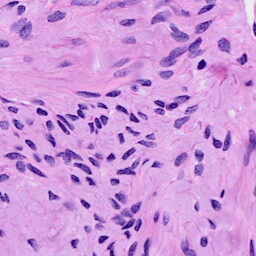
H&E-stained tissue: Cervix